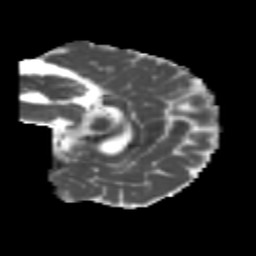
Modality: MD
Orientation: sagittal
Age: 7
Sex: male
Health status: healthy